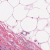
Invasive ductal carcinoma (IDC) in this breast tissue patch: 0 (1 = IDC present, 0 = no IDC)